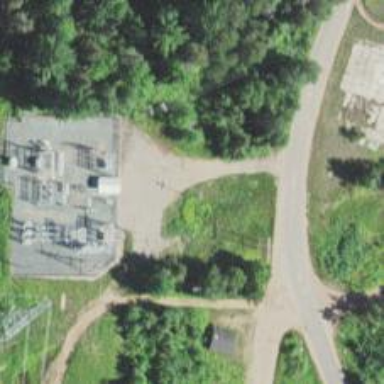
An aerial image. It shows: Power pole.